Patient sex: M
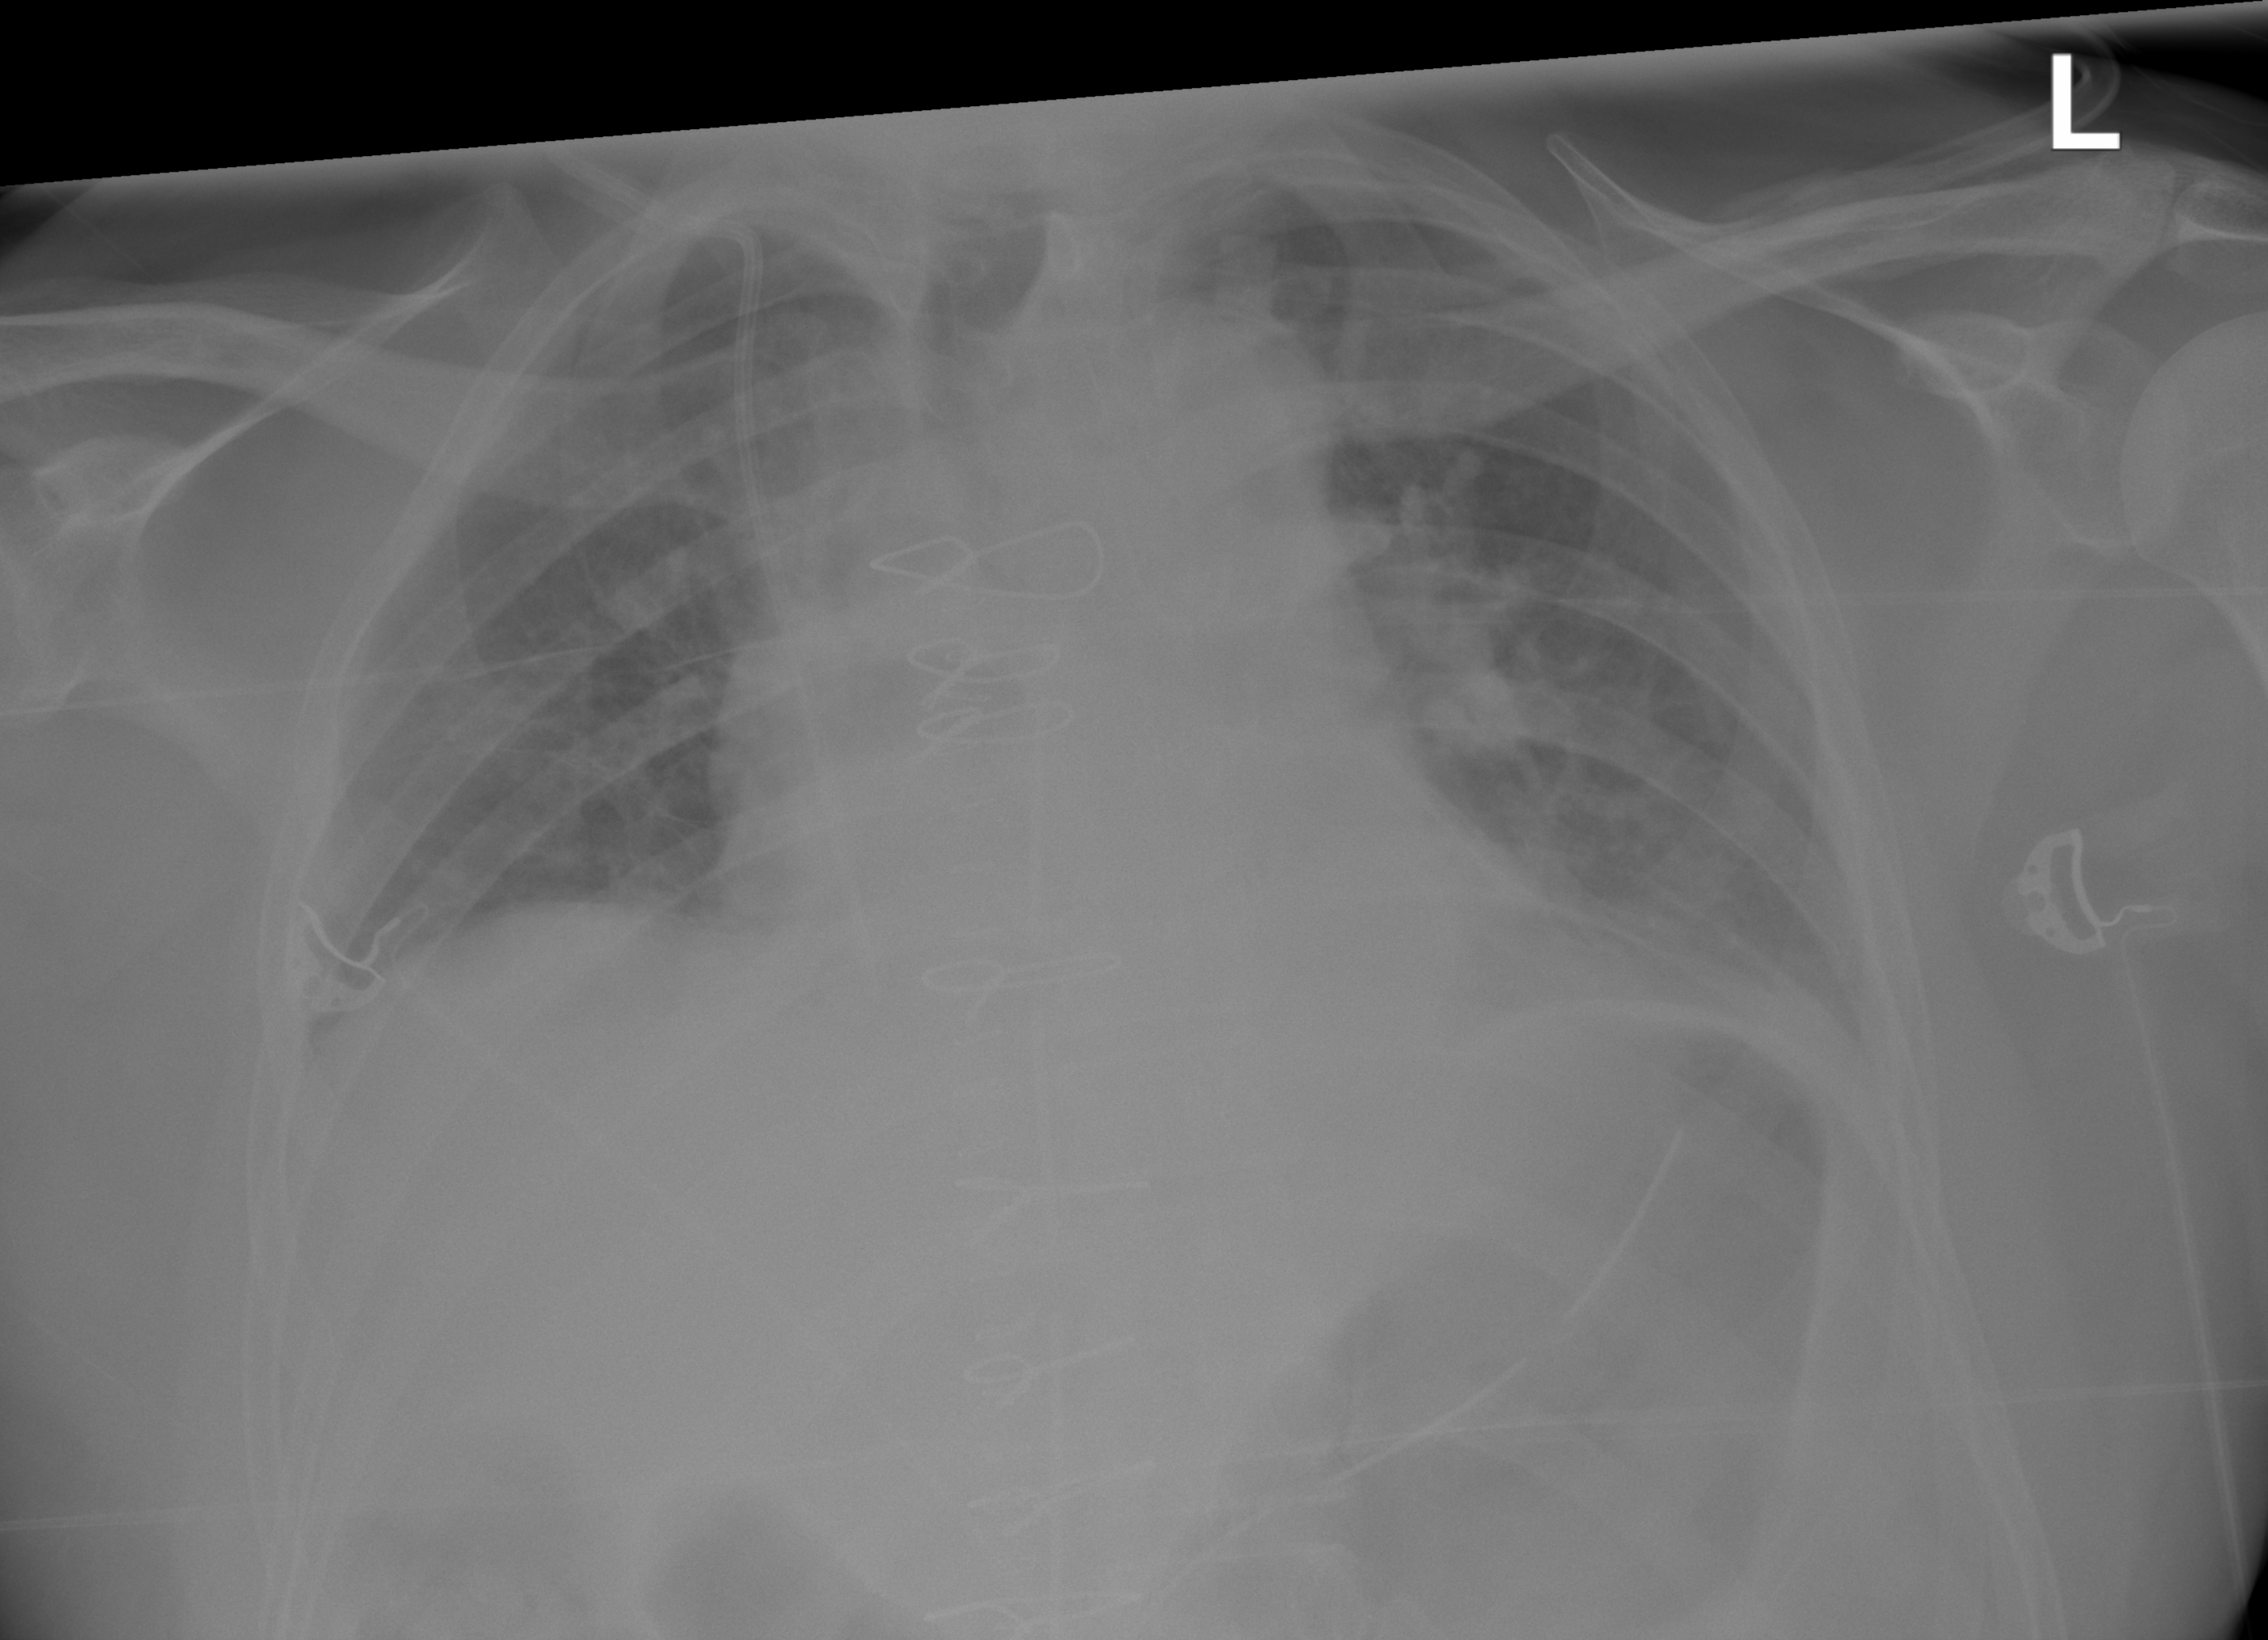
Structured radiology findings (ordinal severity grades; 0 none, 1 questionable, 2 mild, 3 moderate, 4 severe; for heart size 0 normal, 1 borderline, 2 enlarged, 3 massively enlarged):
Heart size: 0
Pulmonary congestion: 1
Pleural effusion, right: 0
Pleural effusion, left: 0
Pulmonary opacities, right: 0
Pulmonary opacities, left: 0
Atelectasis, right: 0
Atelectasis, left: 1